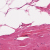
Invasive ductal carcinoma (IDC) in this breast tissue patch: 0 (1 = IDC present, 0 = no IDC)